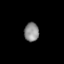
Tissue: lung
Cell type: Epithelial cells
Senescence score: 0.2081
Nuclear area (px): 270
Mean DAPI intensity: 139.311